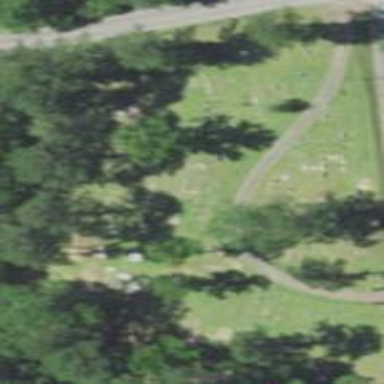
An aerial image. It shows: Cemetery.